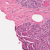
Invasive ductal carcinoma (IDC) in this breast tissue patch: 0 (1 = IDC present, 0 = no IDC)